Field crop: tomato
Growth stage: 1
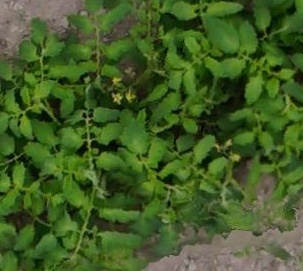
Species: tomato